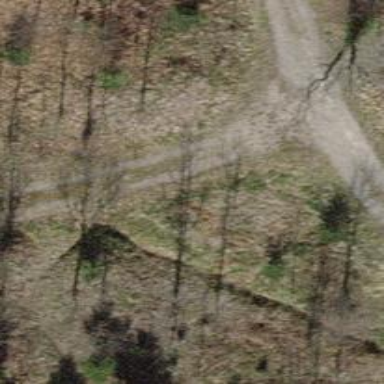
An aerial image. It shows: Unpaved track with grade3 tracktype.